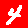
Digit: 4